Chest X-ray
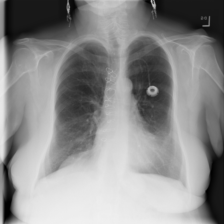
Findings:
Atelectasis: negative
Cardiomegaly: negative
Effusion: negative
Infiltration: negative
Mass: negative
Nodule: negative
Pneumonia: negative
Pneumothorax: negative
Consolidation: negative
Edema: negative
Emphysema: negative
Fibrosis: negative
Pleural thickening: negative
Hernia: negative